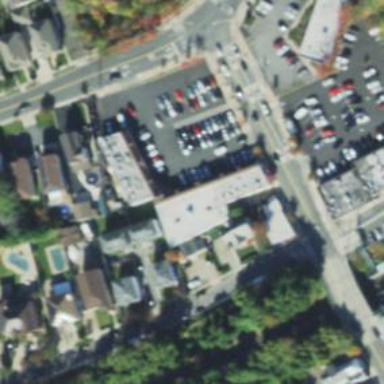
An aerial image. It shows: Pharmacy providing healthcare services.